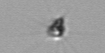
Label: Calciopappus